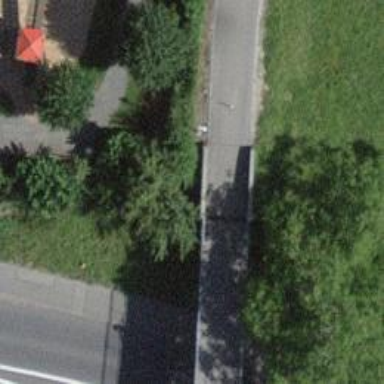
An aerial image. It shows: Bollard.